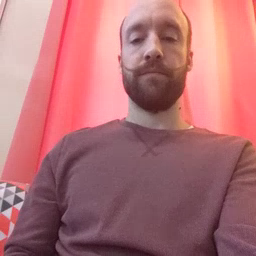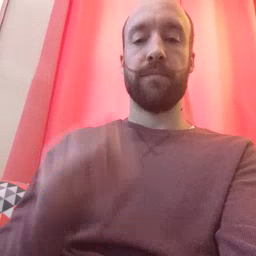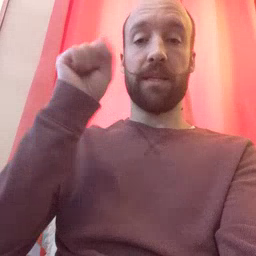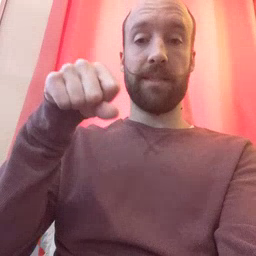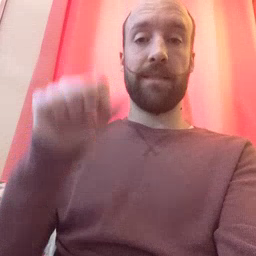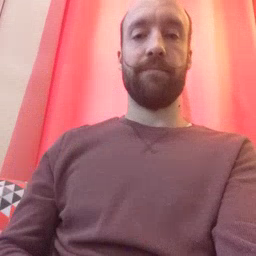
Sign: yes